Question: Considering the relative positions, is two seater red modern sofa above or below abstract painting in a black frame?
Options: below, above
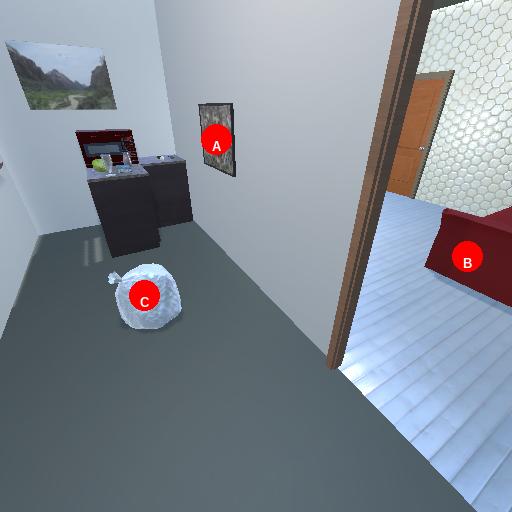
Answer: below